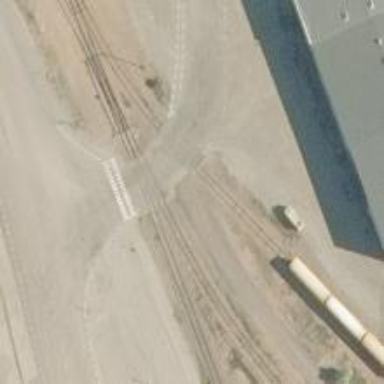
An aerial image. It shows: Railway crossing.